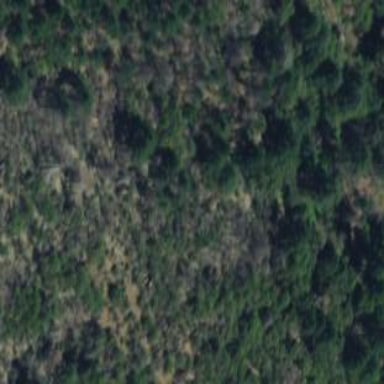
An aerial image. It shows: Forest area.